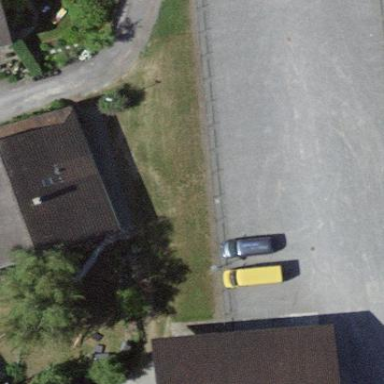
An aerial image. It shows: Parking area.